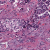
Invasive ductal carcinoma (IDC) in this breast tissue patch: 1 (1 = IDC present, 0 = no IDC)